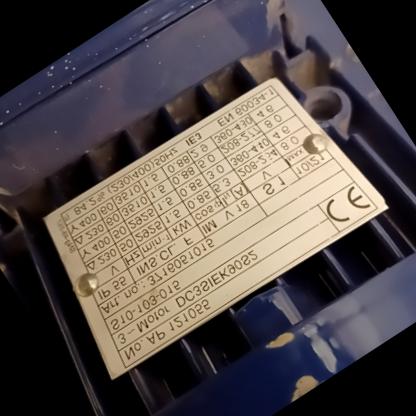
Klasa: tabliczka-znamionowa